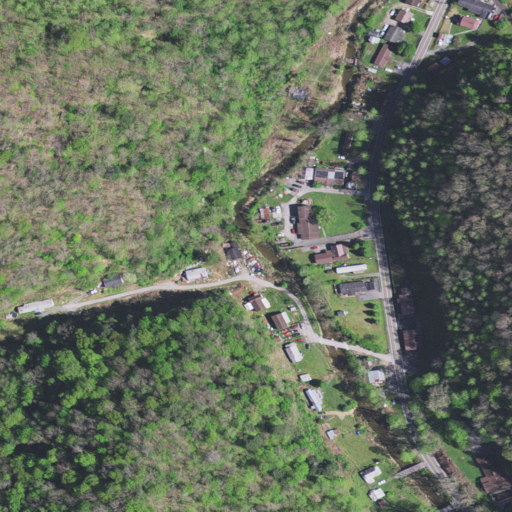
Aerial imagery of valley in Virginia named Dooley Hollow containing deciduous forest, low intensity development, medium intensity development, open development, mixed forest, grassland, and evergreen forest